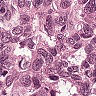
Metastatic tissue present: yes